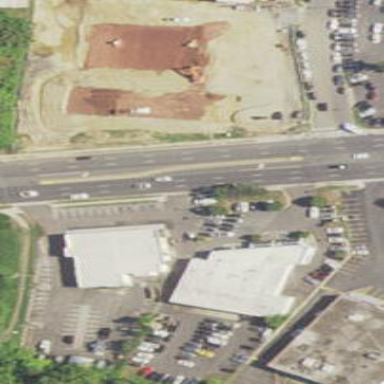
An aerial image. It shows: Retail area with car shop.